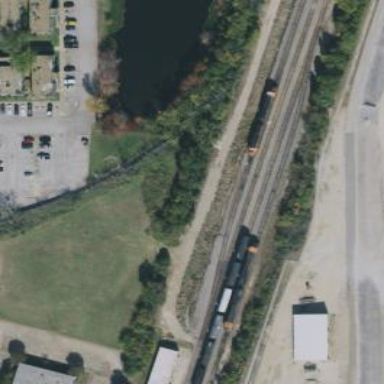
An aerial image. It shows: Abandoned railway spur.